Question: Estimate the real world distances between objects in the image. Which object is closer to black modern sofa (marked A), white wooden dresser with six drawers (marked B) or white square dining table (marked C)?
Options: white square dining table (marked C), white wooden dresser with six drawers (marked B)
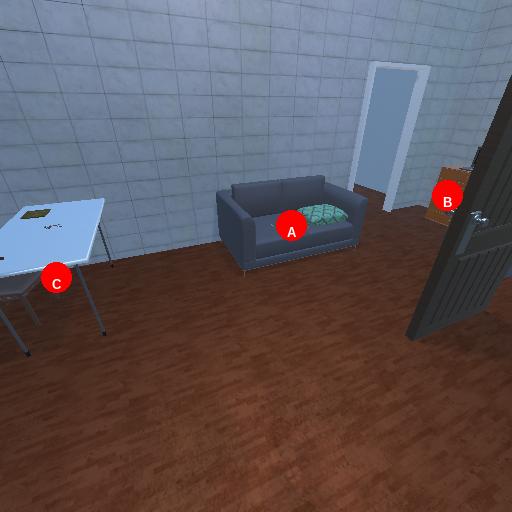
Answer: white square dining table (marked C)